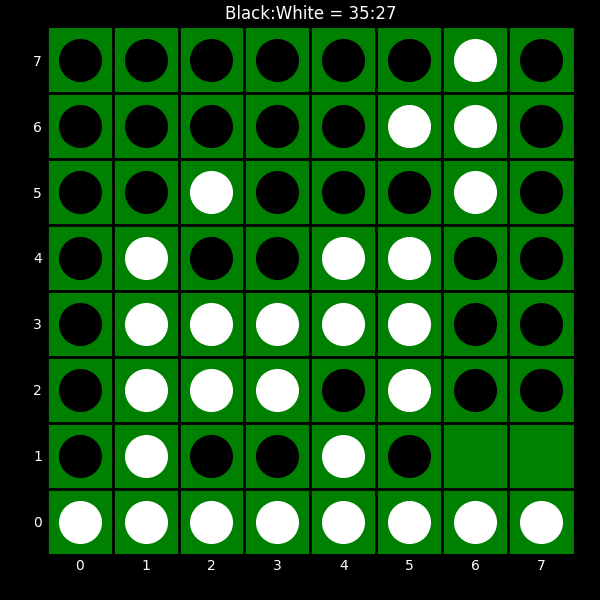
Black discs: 35
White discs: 27